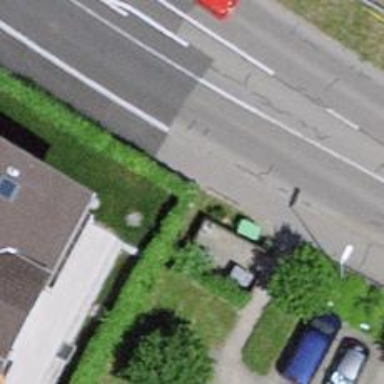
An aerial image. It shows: Hedge barrier.